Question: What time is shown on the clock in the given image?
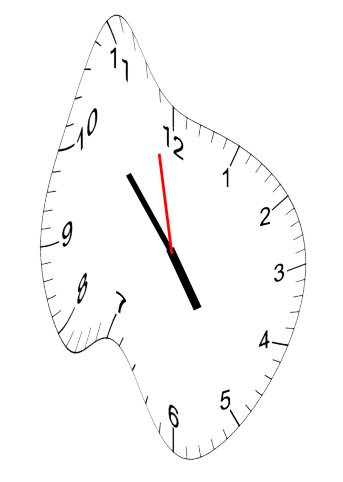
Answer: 04:52:58